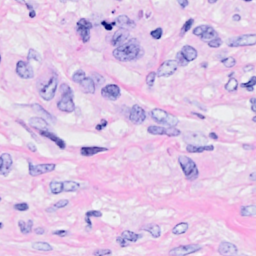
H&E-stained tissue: Breast